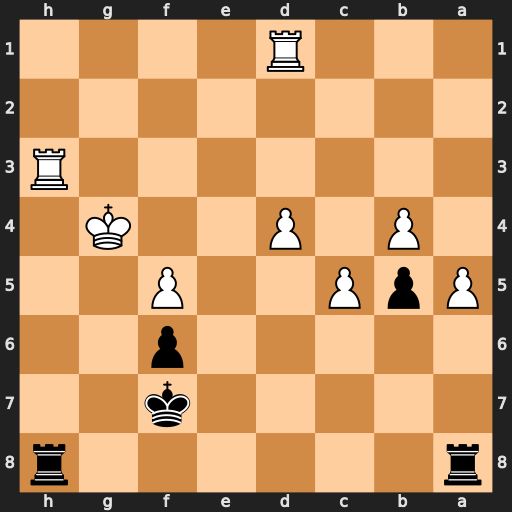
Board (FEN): r6r/5k2/5p2/PpP2P2/1P1P2K1/7R/8/3R4
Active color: b
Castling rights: -
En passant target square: -
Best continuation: Rag8+ Kf3 Rxh3+